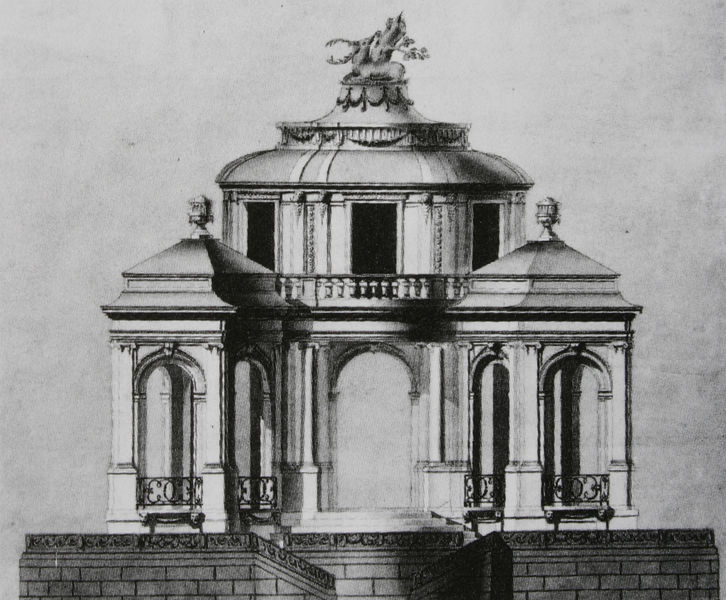
Titel: Der Hirschplan-Pavillon (?) des Schlosses Solitude bei Stuttgart - Entwurf
Künstler: Reinhard Ferdinand Heinrich Fischer
Schlagwörter: dunkel, flügel, fenster, grau, hell, pfeiler, schwarz, säule, säulen, weiss, zeichnung, dach, gebäude, haus, zaun, ornament, architektur, sockel, steine, gitter, figur, rund, turm, skulptur, balkon, bogen, dächer, mauer, grafik, kuppel, treppe, seitenansicht, verzierung, geländer, podest, tor, bögen, balustrade, kiosk, herrscher, entwurf, jagd, girlanden, portal, rustika, gesims, quader, hirsch, mauern, ballustrade, tempel, monopteros, pavillon, geweih, pavillion, bau, jagdschloss, bauwerk, zentralbau, sockelzone, säue, pavilion, lusthaus, zeivhnung, jagdpavillon, steine#